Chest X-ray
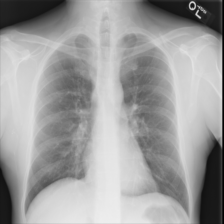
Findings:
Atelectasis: negative
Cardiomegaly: negative
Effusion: negative
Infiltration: negative
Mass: negative
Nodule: negative
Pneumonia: negative
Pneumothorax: negative
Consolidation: negative
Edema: negative
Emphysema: negative
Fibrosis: negative
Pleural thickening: negative
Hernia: negative